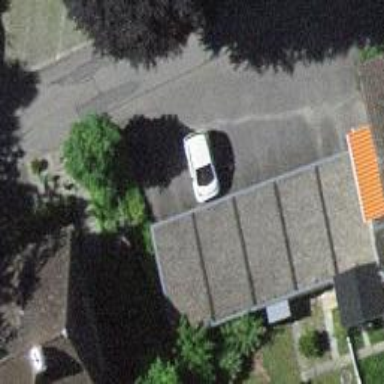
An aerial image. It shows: Garage building.